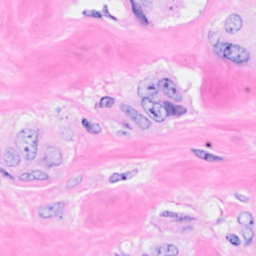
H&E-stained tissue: Breast